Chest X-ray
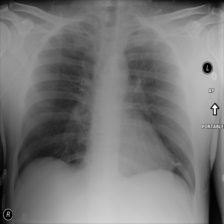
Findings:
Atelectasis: negative
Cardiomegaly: negative
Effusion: negative
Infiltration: negative
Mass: negative
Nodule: negative
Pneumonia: negative
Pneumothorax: negative
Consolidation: negative
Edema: negative
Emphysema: negative
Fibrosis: negative
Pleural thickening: negative
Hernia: negative